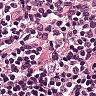
Metastatic tissue present: no